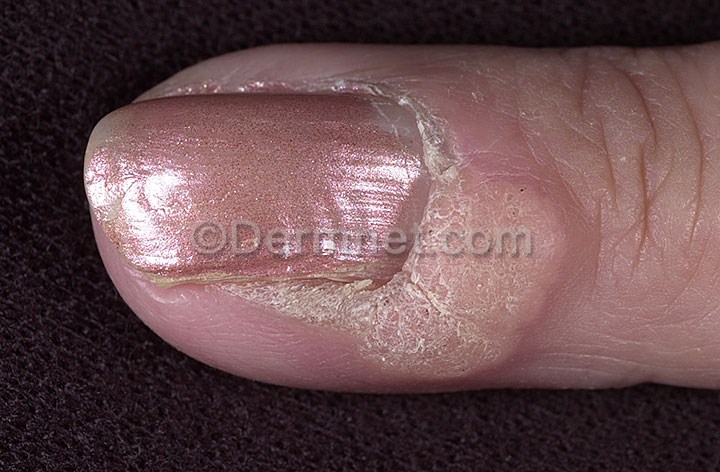
Disease: Warts Molluscum and other Viral Infections